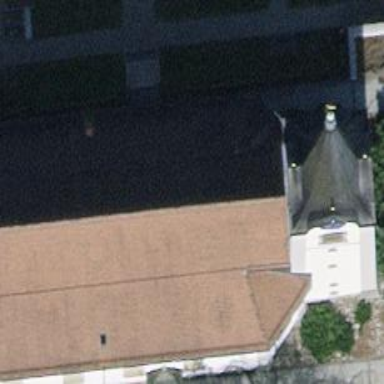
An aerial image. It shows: Building that serves as place of worship.